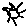
Label: sun